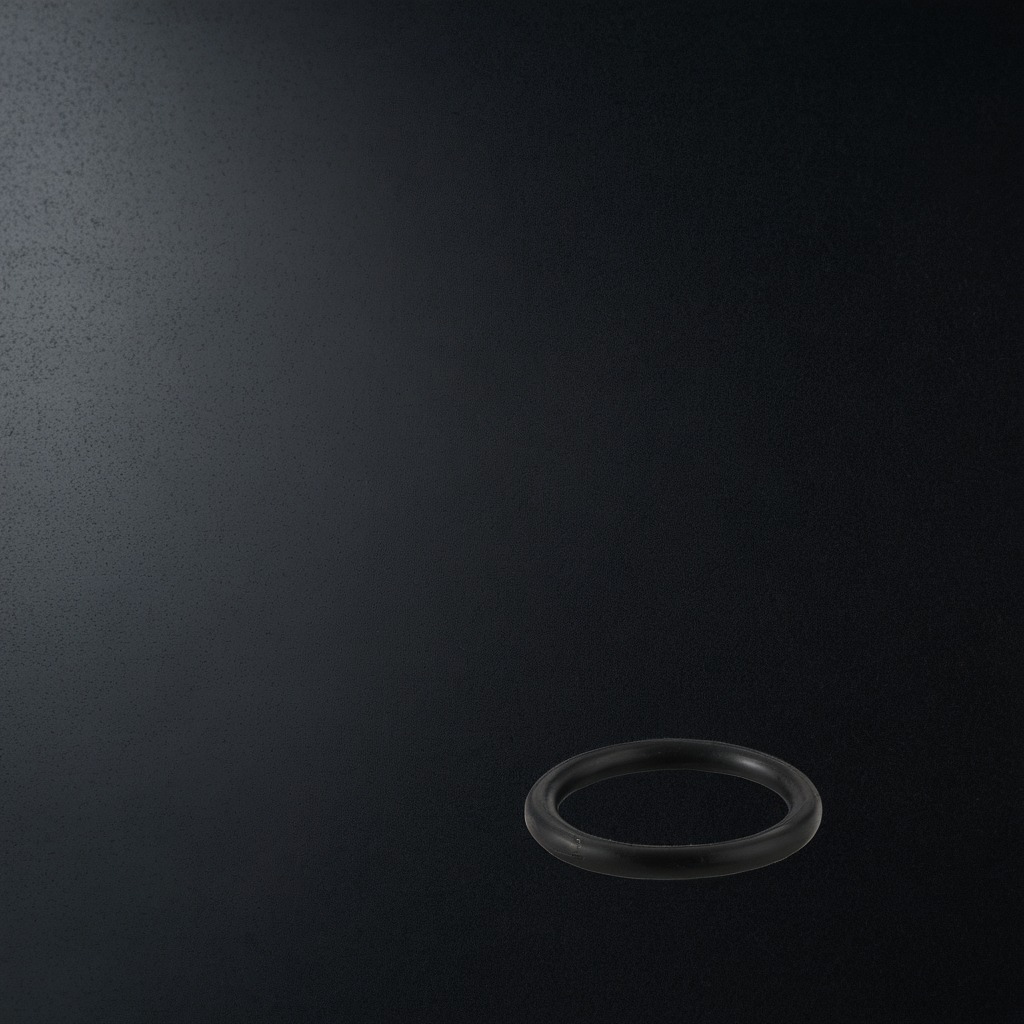
A rubber O-ring lying on a clean granite tabletop covered with a black rubber mat inside a workshop at night dim ambient light soft shadows worn but beneath the mat